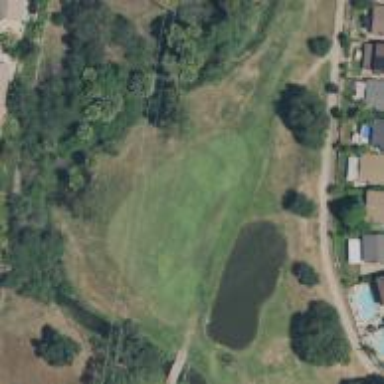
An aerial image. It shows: Golf hole.